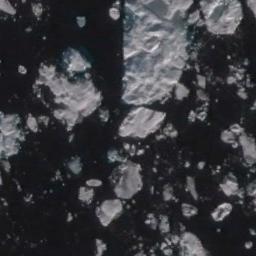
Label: sea_ice